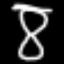
Label: hourglass